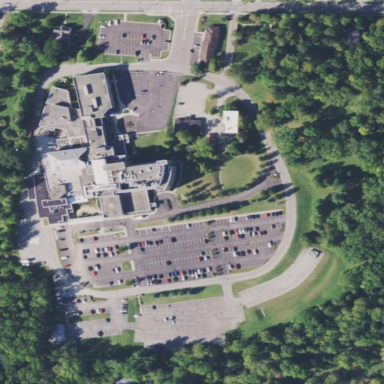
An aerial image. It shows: Hospital.